Question: Given the following markup, I would have expected the chevron to go all the way to the right of the button, but it doesn't - instead, the stack panel and the chevron are tight together in the middle of the button.
'''
<Button Background="Teal" HorizontalAlignment="Stretch">
<Grid HorizontalAlignment="Stretch">
<Grid.ColumnDefinitions>
<ColumnDefinition Width="*"></ColumnDefinition>
<ColumnDefinition Width="Auto"></ColumnDefinition>
</Grid.ColumnDefinitions>
<StackPanel HorizontalAlignment="Stretch"
Grid.Column="0">
<TextBlock HorizontalAlignment="Center"
TextAlignment="Center"
FontSize="60">Click!</TextBlock>
<TextBlock HorizontalAlignment="Stretch"
TextAlignment="Center"
FontSize="20">Cool things will happen</TextBlock>
</StackPanel>
<TextBlock Grid.Column="1"
FontSize="60"
FontFamily="Segoe UI Symbol">
&#xe013; <!-- unicode for chevron right in this font -->
</TextBlock>
</Grid>
</Button>
'''

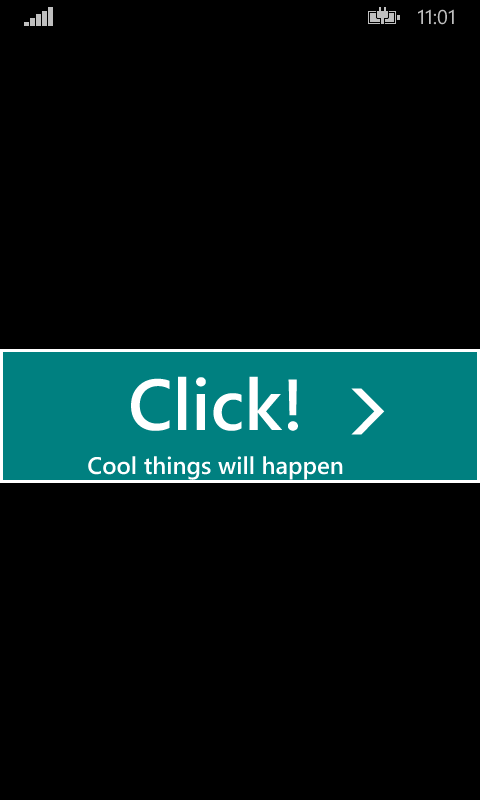
Answer: You can try to set the <URL> of the button to 'Stretch'.